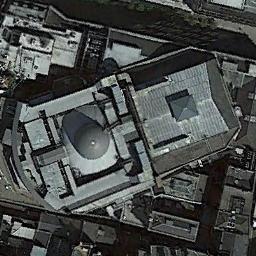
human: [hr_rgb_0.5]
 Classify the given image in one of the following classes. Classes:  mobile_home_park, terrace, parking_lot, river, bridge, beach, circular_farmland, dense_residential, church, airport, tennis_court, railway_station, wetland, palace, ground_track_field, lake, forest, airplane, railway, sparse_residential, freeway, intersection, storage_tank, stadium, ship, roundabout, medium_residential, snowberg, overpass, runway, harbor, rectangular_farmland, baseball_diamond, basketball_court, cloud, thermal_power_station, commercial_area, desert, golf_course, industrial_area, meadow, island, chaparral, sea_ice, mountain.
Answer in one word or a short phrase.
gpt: church